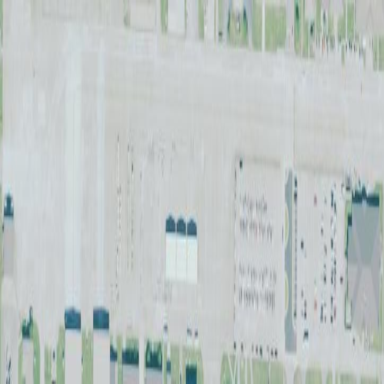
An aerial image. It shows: Paved apron at the airport.